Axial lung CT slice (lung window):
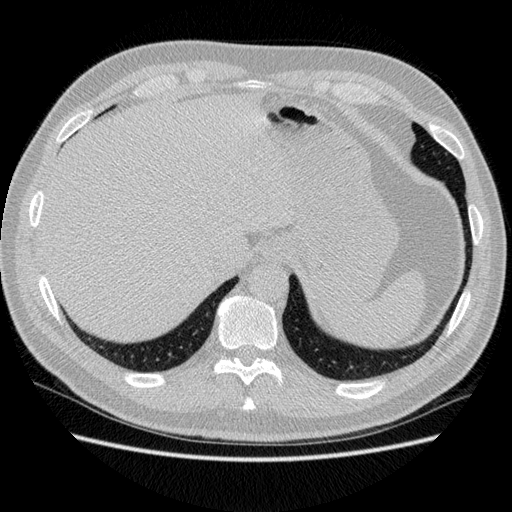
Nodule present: no